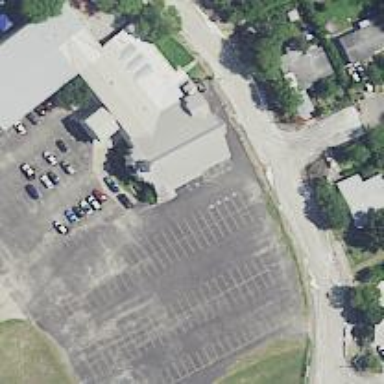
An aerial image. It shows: Parking space.